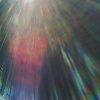
Label: sunburn